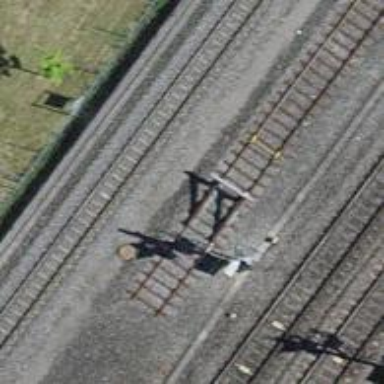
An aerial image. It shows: Railway buffer stop.